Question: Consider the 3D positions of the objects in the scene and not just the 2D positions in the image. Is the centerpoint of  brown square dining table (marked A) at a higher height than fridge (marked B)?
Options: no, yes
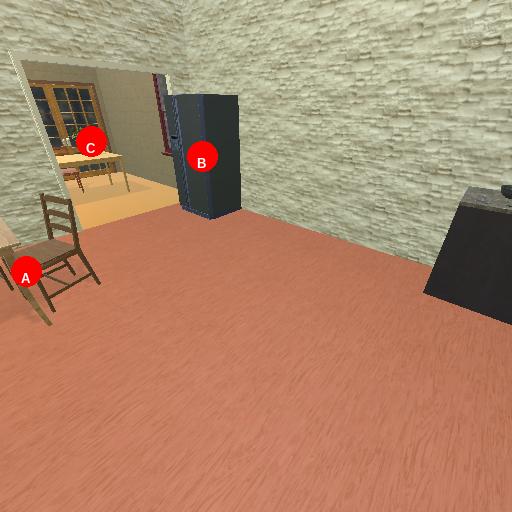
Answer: no